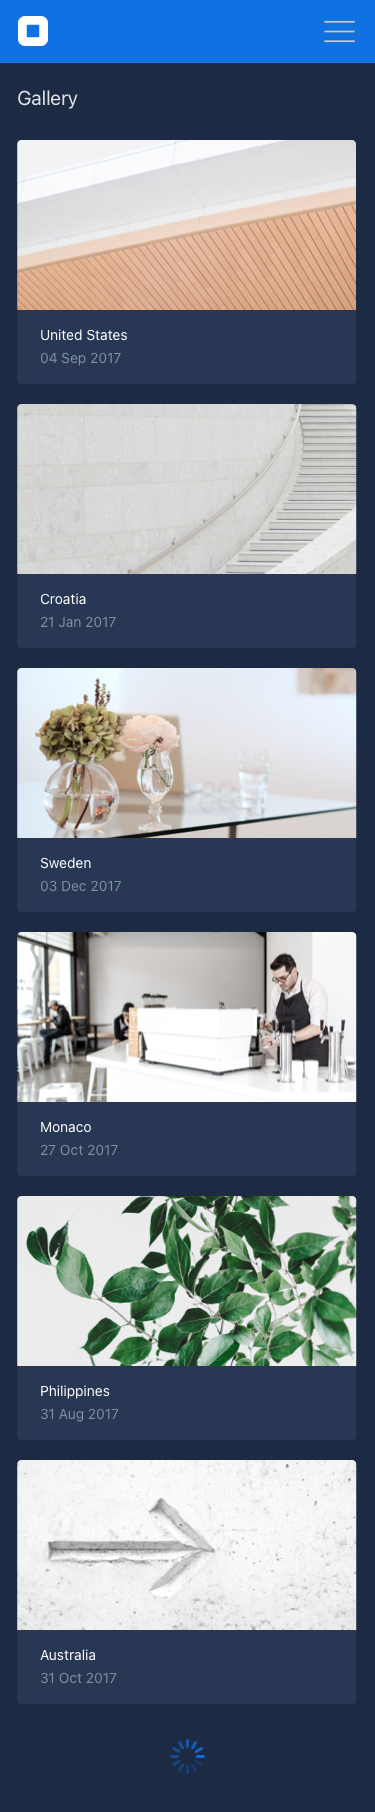
Text in this UI design:
Australia
31 Oct 2017
Philippines
31 Aug 2017
Monaco
27 Oct 2017
Sweden
03 Dec 2017
Croatia
21 Jan 2017
United States
04 Sep 2017
Gallery